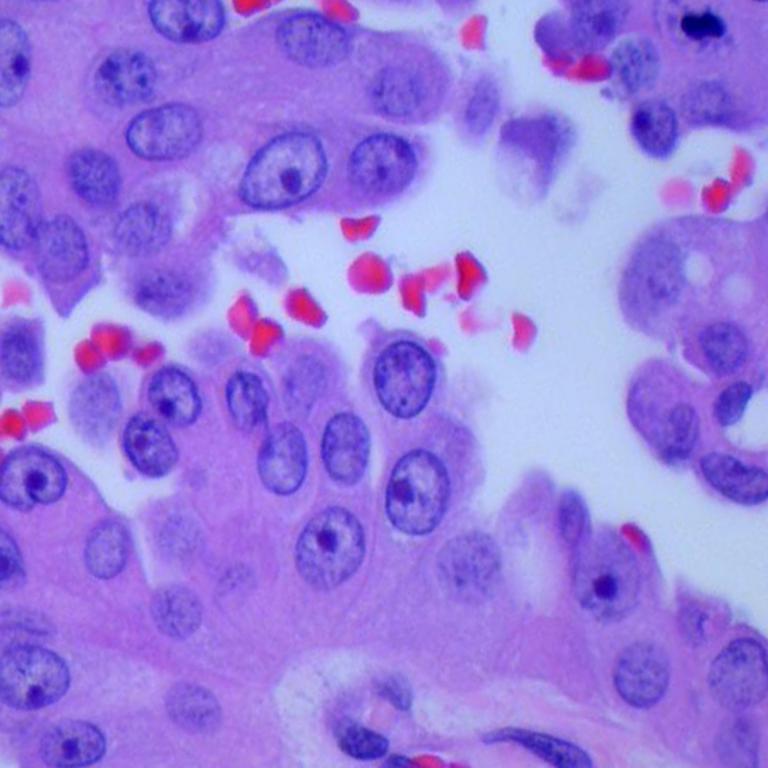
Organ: lung
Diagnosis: adenocarcinomas